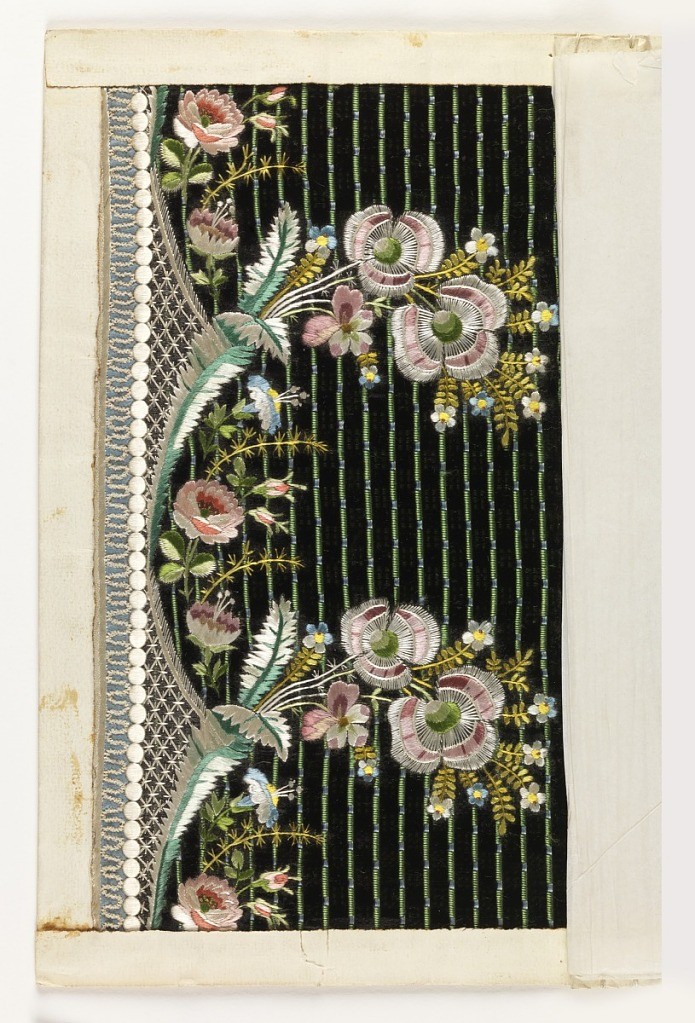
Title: Embroidery sample
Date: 1775–1805
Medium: silk thread and chenille on a silk ground, paper Technique: embroidered on cut voided supplementary warp pile in a compound ground (velvet)
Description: Multicolored embroidery in a floral design on a ground of black velvet with blue and green stripes.